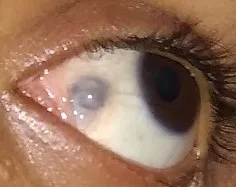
Resolved inflammation with formation of staphyloma.
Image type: medical_photograph (other_medical_photograph)